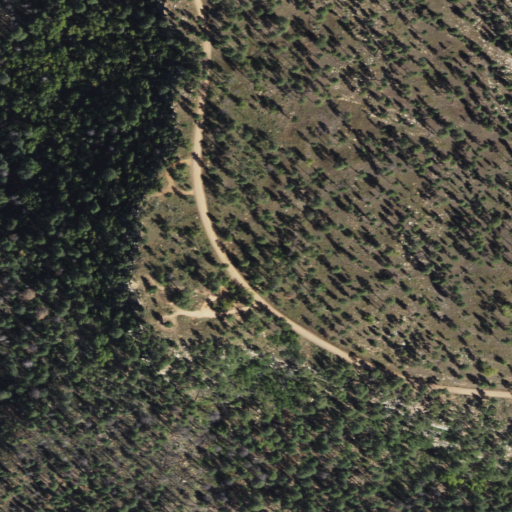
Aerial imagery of cliff(s) in Arizona named Al Fulton Point containing evergreen forest, open development, shrub, and open water